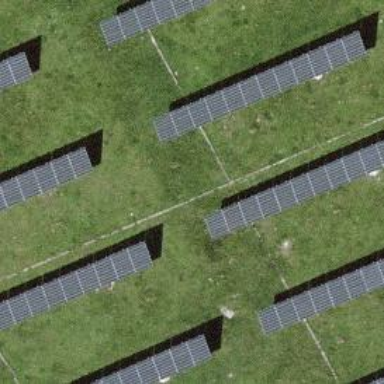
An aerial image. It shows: Solar power generator using photovoltaic panels.